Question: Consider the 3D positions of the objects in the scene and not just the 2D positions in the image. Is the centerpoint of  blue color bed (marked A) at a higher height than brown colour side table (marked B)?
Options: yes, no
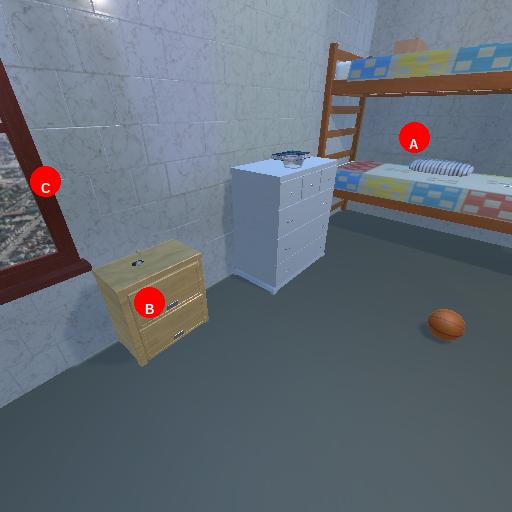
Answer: yes